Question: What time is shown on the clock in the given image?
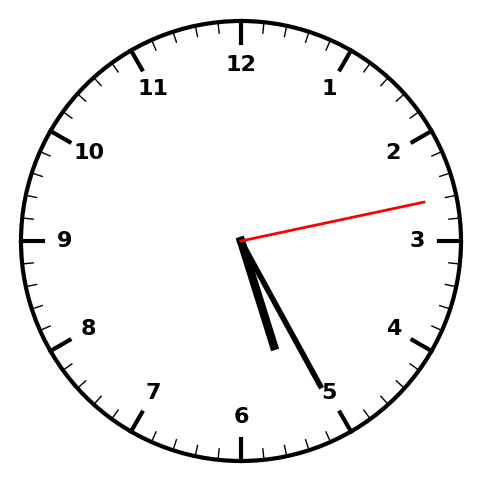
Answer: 05:25:13